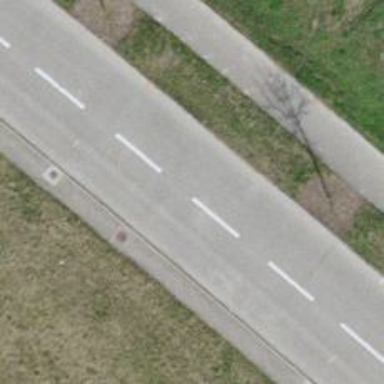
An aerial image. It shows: Secondary road with asphalt surface and sidewalk on the left side.